Question: I have created a very simple project using the WCF Class Library template and now I'm trying to run it in Visual Studio.
There's no compilation error, but when the WCF Test Client window opens I get this dialog with an Exception and I can't understand whats going on:

Here is the full description of the Exception:
'''
************** Exception Text **************
System.NullReferenceException: Object reference not set to an instance of an object.
at Microsoft.Tools.Common.SdkPathUtility.GetRegistryValue(String registryPath, String registryValueName)
at Microsoft.Tools.Common.SdkPathUtility.GetSdkPath(Version targetFrameworkVersion)
at Microsoft.Tools.TestClient.ToolingEnvironment.get_MetadataTool()
at Microsoft.Tools.TestClient.ServiceAnalyzer.GenerateProxyAndConfig(String projectPath, String address, String configPath, String proxyPath, Int32 startProgressPosition, Int32 endProgressPostition, BackgroundWorker addServiceWorker, String& errorMessage)
at Microsoft.Tools.TestClient.ServiceAnalyzer.AnalyzeService(String address, BackgroundWorker addServiceWorker, Single startProgress, Single progressRange, String& errorMessage)
at Microsoft.Tools.TestClient.Workspace.AddServiceProject(String endpoint, BackgroundWorker addServiceWorker, Single startProgress, Single progressRange, String& error)
at Microsoft.Tools.TestClient.AddServiceExecutor.Execute(AddServiceInputs inputs, Workspace workspace, BackgroundWorker addServiceWorker)
at Microsoft.Tools.TestClient.UI.MainForm.addServiceWorker_DoWork(Object sender, DoWorkEventArgs e)
at System.ComponentModel.BackgroundWorker.OnDoWork(DoWorkEventArgs e)
at System.ComponentModel.BackgroundWorker.WorkerThreadStart(Object argument)
************** Loaded Assemblies **************
mscorlib
Assembly Version: 4.0.0.0
Win32 Version: 4.0.30319.34209 built by: FX452RTMGDR
CodeBase: file:///C:/Windows/Microsoft.NET/Framework/v4.0.30319/mscorlib.dll
----------------------------------------
WcfTestClient
Assembly Version: 12.0.0.0
Win32 Version: 12.0.21005.1 built by: REL
CodeBase: file:///C:/Program%20Files%20(x86)/Microsoft%20Visual%20Studio%2012.0/Common7/IDE/WcfTestClient.exe
----------------------------------------
System
Assembly Version: 4.0.0.0
Win32 Version: 4.0.30319.34239 built by: FX452RTMGDR
CodeBase: file:///C:/Windows/Microsoft.Net/assembly/GAC_MSIL/System/v4.0_4.0.0.0__b77a5c561934e089/System.dll
----------------------------------------
System.Windows.Forms
Assembly Version: 4.0.0.0
Win32 Version: 4.0.30319.34209 built by: FX452RTMGDR
CodeBase: file:///C:/Windows/Microsoft.Net/assembly/GAC_MSIL/System.Windows.Forms/v4.0_4.0.0.0__b77a5c561934e089/System.Windows.Forms.dll
----------------------------------------
System.Drawing
Assembly Version: 4.0.0.0
Win32 Version: 4.0.30319.34209 built by: FX452RTMGDR
CodeBase: file:///C:/Windows/Microsoft.Net/assembly/GAC_MSIL/System.Drawing/v4.0_4.0.0.0__b03f5f7f11d50a3a/System.Drawing.dll
----------------------------------------
System.Configuration
Assembly Version: 4.0.0.0
Win32 Version: 4.0.30319.34209 built by: FX452RTMGDR
CodeBase: file:///C:/Windows/Microsoft.Net/assembly/GAC_MSIL/System.Configuration/v4.0_4.0.0.0__b03f5f7f11d50a3a/System.Configuration.dll
----------------------------------------
System.Xml
Assembly Version: 4.0.0.0
Win32 Version: 4.0.30319.34230 built by: FX452RTMGDR
CodeBase: file:///C:/Windows/Microsoft.Net/assembly/GAC_MSIL/System.Xml/v4.0_4.0.0.0__b77a5c561934e089/System.Xml.dll
----------------------------------------
System.ServiceModel
Assembly Version: 4.0.0.0
Win32 Version: 4.0.30319.34230 built by: FX452RTMGDR
CodeBase: file:///C:/Windows/Microsoft.Net/assembly/GAC_MSIL/System.ServiceModel/v4.0_4.0.0.0__b77a5c561934e089/System.ServiceModel.dll
----------------------------------------
System.Core
Assembly Version: 4.0.0.0
Win32 Version: 4.0.30319.34209 built by: FX452RTMGDR
CodeBase: file:///C:/Windows/Microsoft.Net/assembly/GAC_MSIL/System.Core/v4.0_4.0.0.0__b77a5c561934e089/System.Core.dll
----------------------------------------
'''
I have only two files in my project, IProductService:
'''
namespace LayerNorthwindService
{
// NOTE: You can use the "Rename" command on the "Refactor" menu to change the interface name "IService1" in both code and config file together.
[ServiceContract]
public interface IProductService
{
[OperationContract]
Product GetProduct(int id);
[OperationContract]
bool UpdateProduct(Product product, ref string message);
// TODO: Add your service operations here
}
// Use a data contract as illustrated in the sample below to add composite types to service operations.
// You can add XSD files into the project. After building the project, you can directly use the data types defined there, with the namespace "LayerNorthwindService.ContractType".
[DataContract]
public class Product
{
[DataMember]
public int ProductID { get; set; }
[DataMember]
public string ProductName { get; set; }
[DataMember]
public string QuantityPerUnit { get; set; }
[DataMember]
public decimal UnitPrice { get; set; }
[DataMember]
public bool Discontinued { get; set; }
}
}
'''
And ProductService:
'''
namespace LayerNorthwindService
{
// NOTE: You can use the "Rename" command on the "Refactor" menu to change the class name "Service1" in both code and config file together.
public class ProductService : IProductService
{
public Product GetProduct(int id)
{
var product = new Product();
product.ProductID = id;
product.ProductName = "Product name";
product.UnitPrice = 10.0m;
product.QuantityPerUnit = "fake QPU";
return product;
}
public bool UpdateProduct(Product product, ref string message)
{
var result = true;
if (product.UnitPrice <= 0)
{
message = "Prince cannot be <= 0";
result = false;
}
else if (string.IsNullOrEmpty(product.ProductName))
{
message = "product name cannot be empty";
result = false;
}
else if (string.IsNullOrEmpty(product.QuantityPerUnit))
{
message = "QPU cannot be empty";
result = false;
}
else
{
message = "product updated successfully";
result = true;
}
return result;
}
}
}
'''
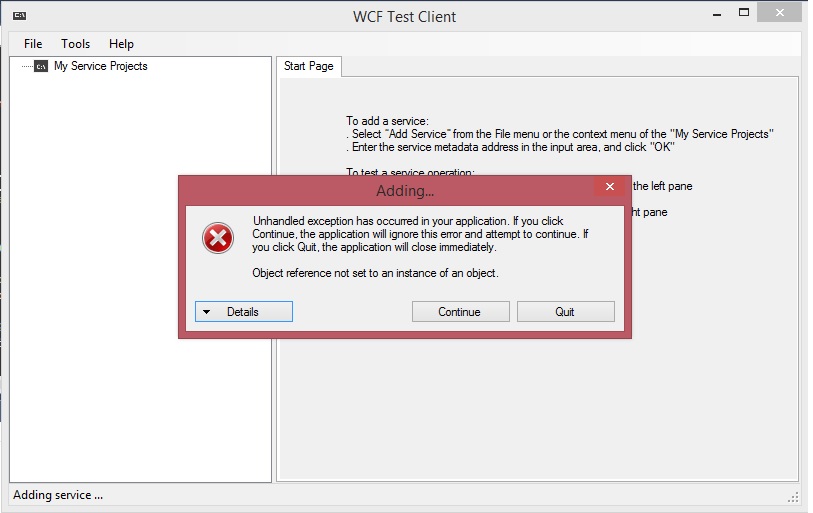
Answer: I solved my problem by doing what is said on this question's accepted answer: <URL>
As I'm using Windows 8.1, I've installed Windows SDK for Windows 8.1 and everything works fine now.
If you are going to install it on your machine, pay attention to the version of the SDK you're installing. There is a correct version for each Windows version.